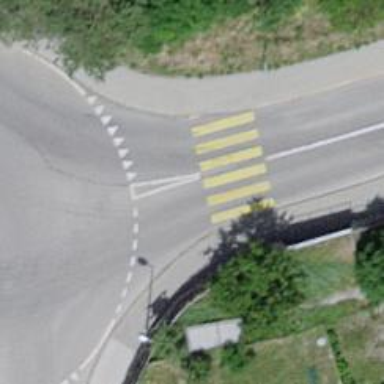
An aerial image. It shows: Marked road crossing.